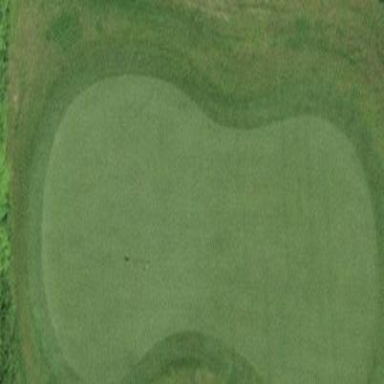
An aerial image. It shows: Grassy pitch designated for golf. It features vibrant green golf course.